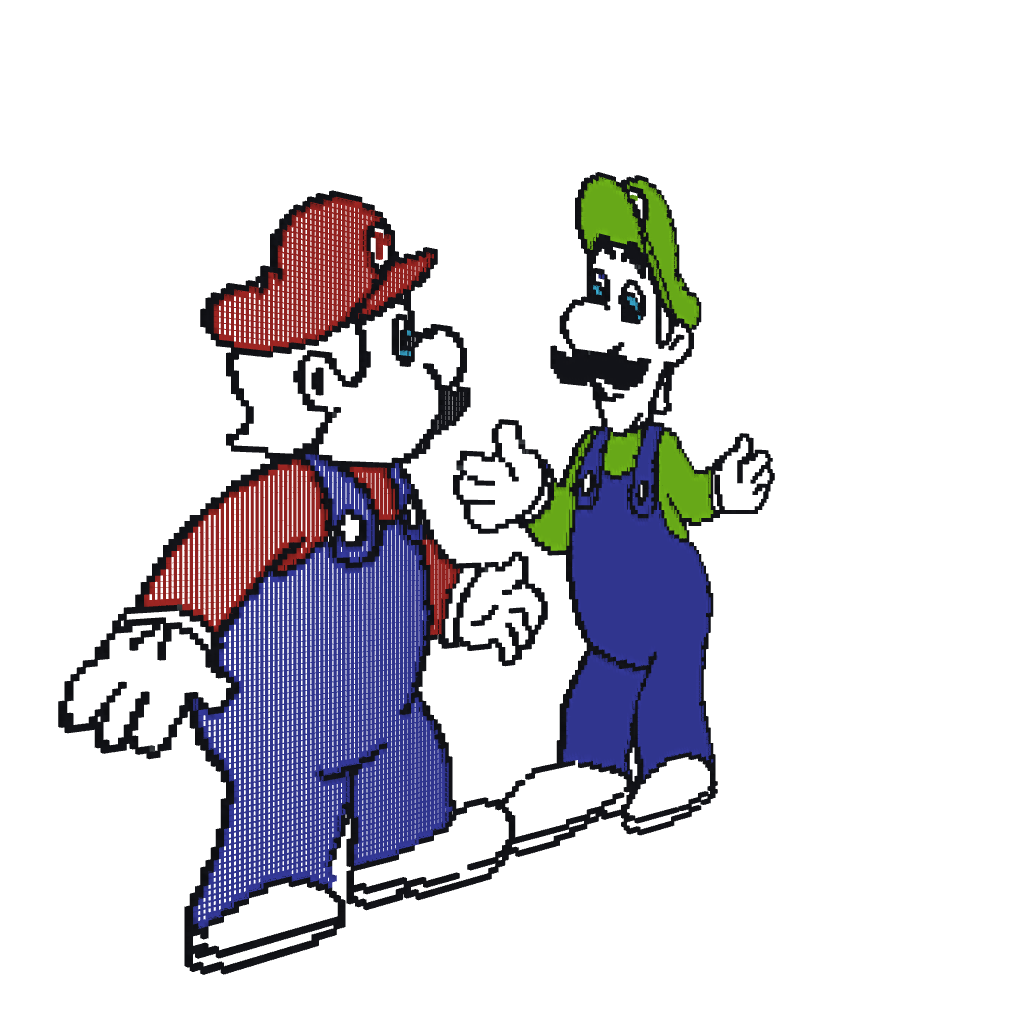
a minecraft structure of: Hotel Mario Shematic